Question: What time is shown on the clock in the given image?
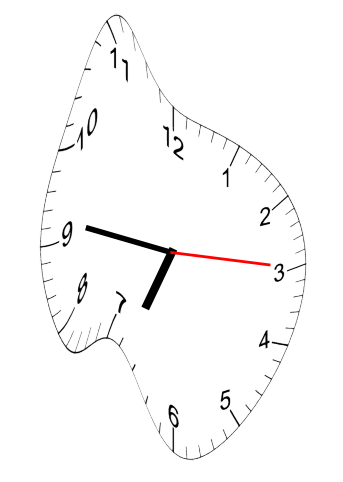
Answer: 06:46:15